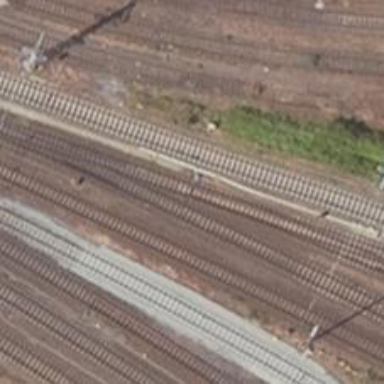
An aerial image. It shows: Railway switch.